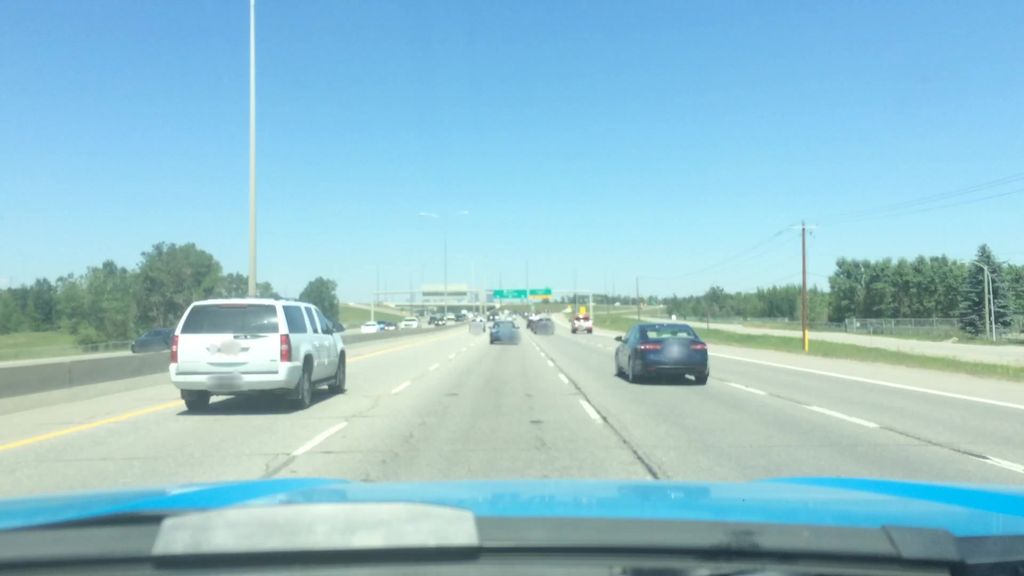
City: calgary